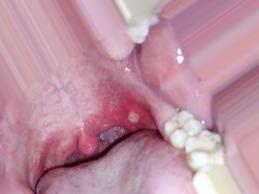
Condition: Mouth Ulcer